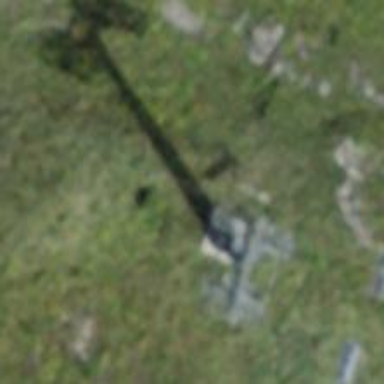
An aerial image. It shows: Pylon used for aerialway.